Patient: sex F, age 70
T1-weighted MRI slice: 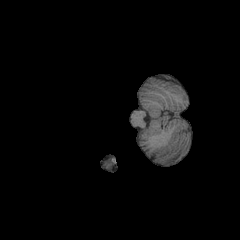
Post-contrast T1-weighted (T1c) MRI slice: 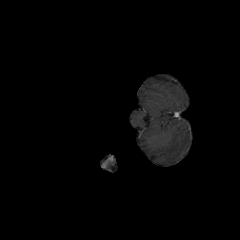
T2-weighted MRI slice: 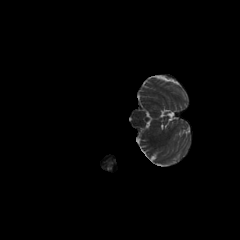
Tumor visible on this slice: no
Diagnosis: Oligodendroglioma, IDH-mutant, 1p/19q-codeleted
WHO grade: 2